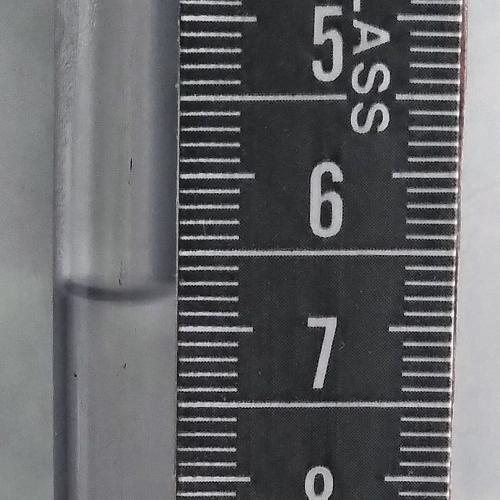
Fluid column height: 6.8 cm